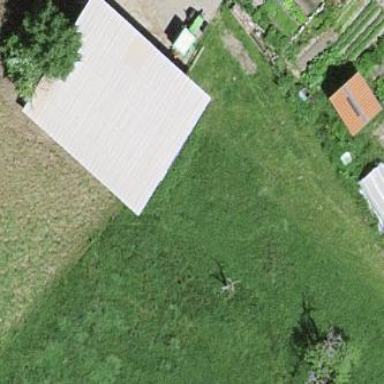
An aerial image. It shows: Shed.